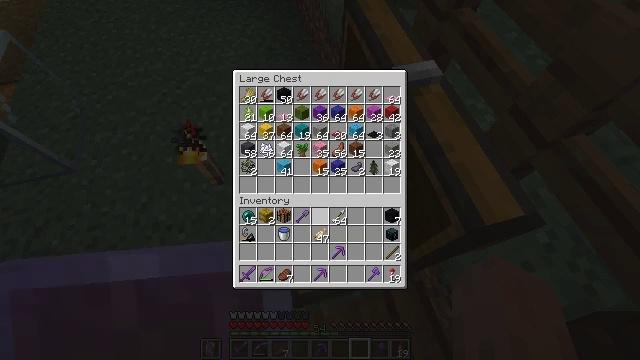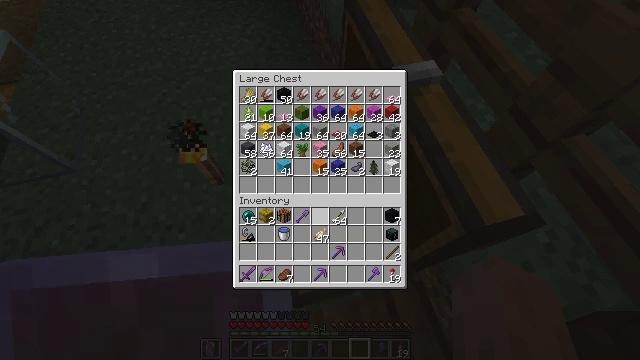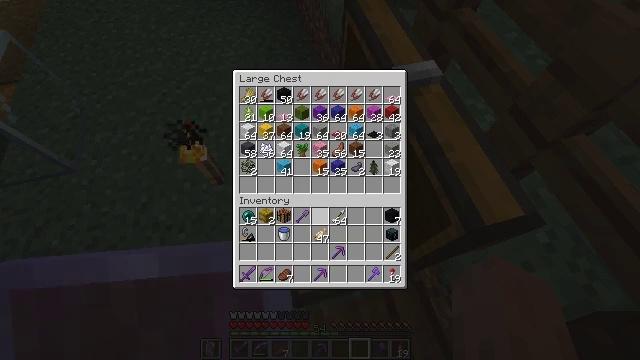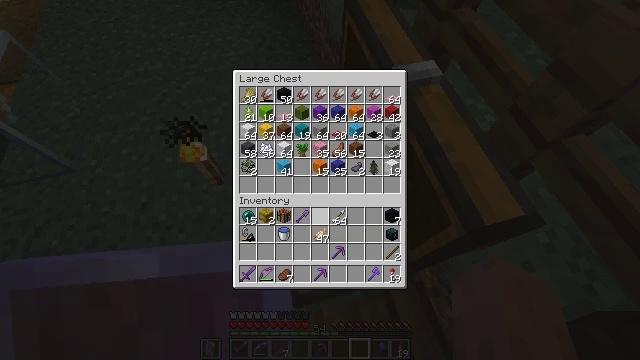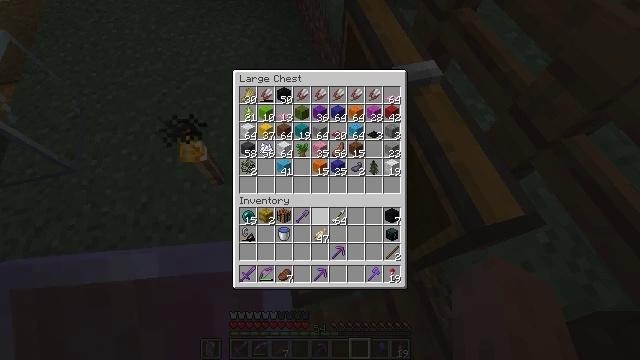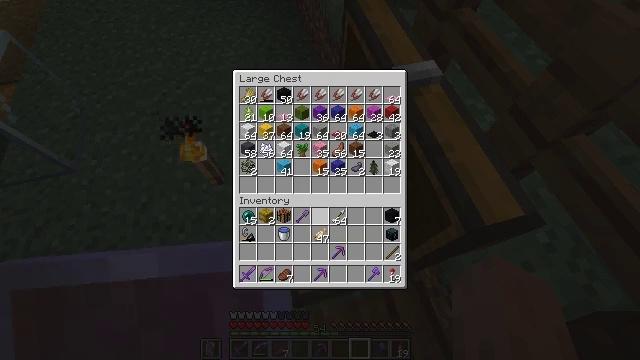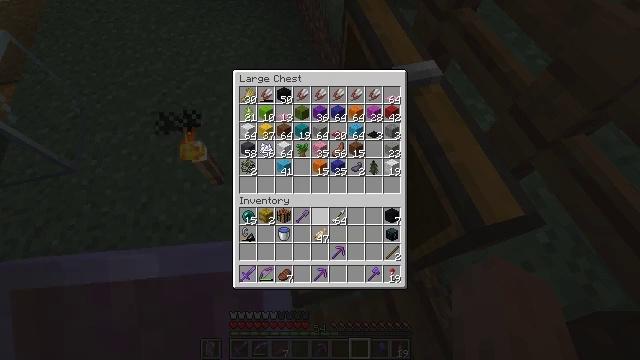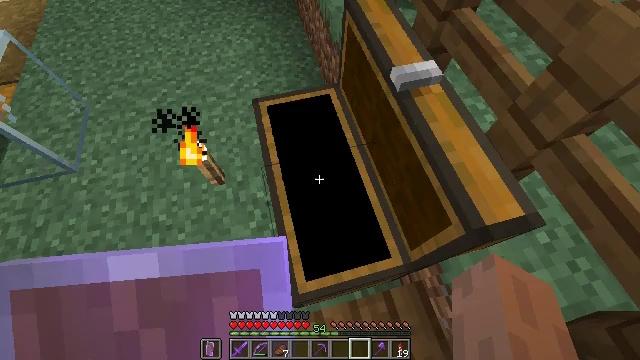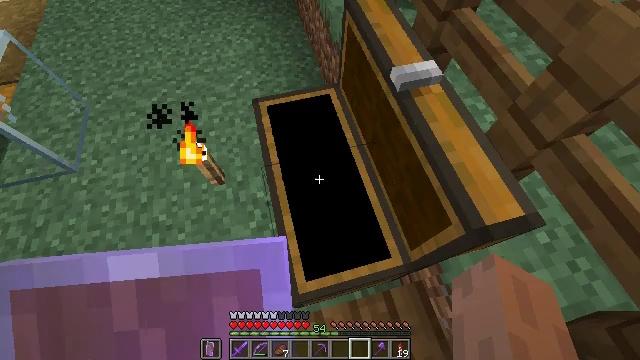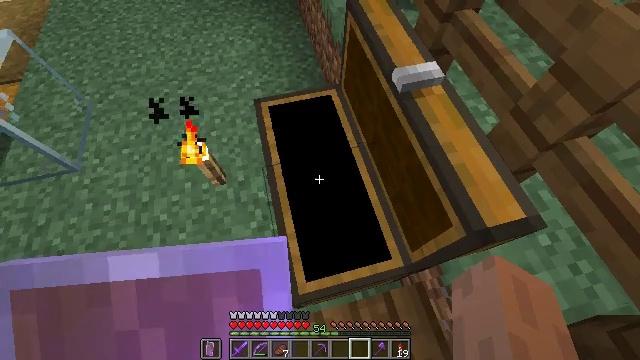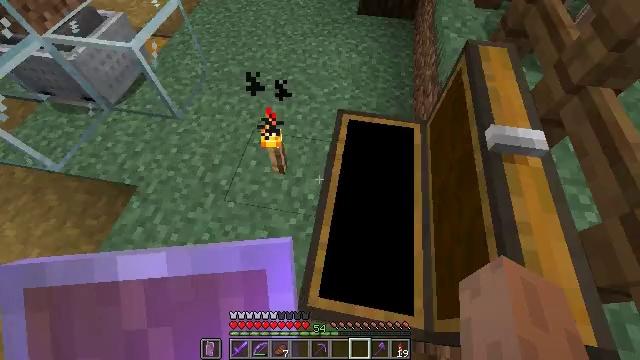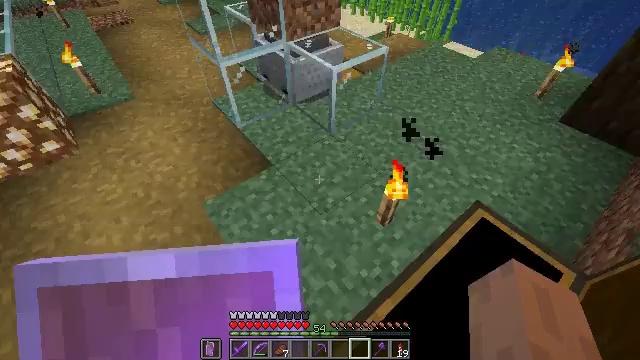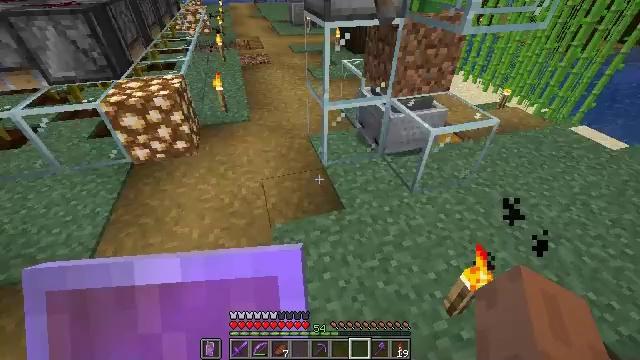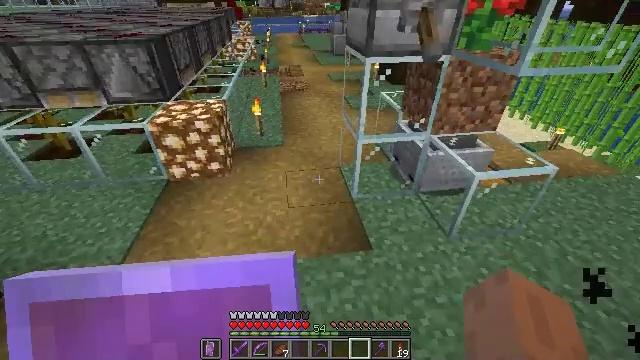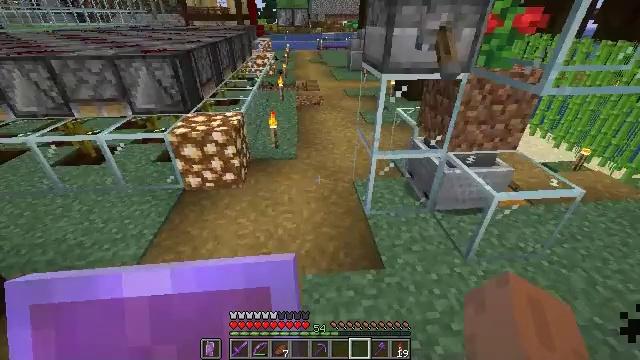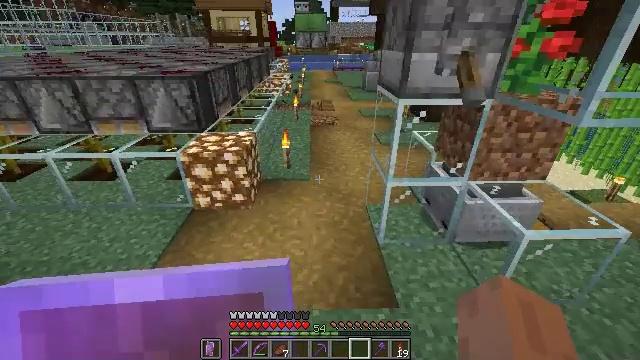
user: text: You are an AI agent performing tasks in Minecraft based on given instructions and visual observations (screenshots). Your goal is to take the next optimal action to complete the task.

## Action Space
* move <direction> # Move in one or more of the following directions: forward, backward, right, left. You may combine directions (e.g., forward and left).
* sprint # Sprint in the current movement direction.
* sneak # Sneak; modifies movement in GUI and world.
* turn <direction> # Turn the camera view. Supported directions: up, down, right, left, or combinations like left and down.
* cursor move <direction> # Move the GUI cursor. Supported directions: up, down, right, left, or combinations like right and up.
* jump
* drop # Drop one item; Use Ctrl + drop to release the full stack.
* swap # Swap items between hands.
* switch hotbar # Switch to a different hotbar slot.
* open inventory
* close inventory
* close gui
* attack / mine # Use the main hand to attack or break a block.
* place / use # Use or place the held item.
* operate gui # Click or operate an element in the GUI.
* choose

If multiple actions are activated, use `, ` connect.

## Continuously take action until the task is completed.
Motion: motion action
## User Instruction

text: Kill the squid.
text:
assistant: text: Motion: no_op
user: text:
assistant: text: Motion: no_op
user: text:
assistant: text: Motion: no_op
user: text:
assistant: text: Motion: no_op
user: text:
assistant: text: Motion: no_op
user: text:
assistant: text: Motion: no_op
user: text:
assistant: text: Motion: no_op
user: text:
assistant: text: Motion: no_op
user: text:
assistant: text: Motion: no_op
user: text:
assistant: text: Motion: turn left and up
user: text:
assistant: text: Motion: turn left and up
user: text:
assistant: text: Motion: move forward, turn left and up
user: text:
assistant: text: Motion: move forward, turn left and up
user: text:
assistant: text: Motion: move forward, turn left and up
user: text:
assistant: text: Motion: move forward, turn left and up
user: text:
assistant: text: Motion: move forward, turn left and up
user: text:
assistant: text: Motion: move forward, turn left and up
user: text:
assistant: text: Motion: move forward, turn left and up
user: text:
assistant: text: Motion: move forward
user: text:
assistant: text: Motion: move forward, sprint
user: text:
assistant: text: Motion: move forward, sprint, turn right
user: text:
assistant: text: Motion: move forward, sprint, turn right
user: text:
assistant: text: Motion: move forward, sprint
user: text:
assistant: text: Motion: move forward, sprint, turn right and down
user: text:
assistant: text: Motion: move forward, sprint, turn right
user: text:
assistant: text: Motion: move forward, sprint
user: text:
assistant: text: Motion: move forward, sprint
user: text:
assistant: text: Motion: move forward, sprint
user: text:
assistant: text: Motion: move forward, sprint
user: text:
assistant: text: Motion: move forward, sprint